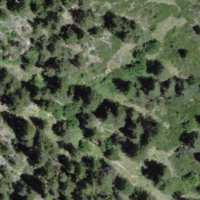
EUNIS habitat code: 45
Species observed at this site:
Lathyrus heterophyllus